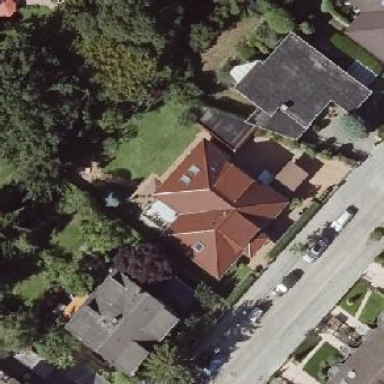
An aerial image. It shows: Detached building with hipped roof.